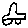
Label: car